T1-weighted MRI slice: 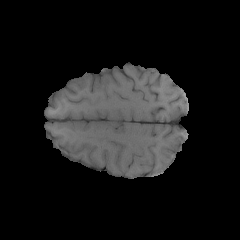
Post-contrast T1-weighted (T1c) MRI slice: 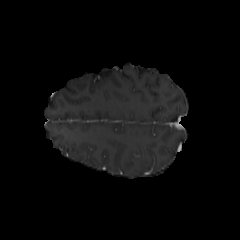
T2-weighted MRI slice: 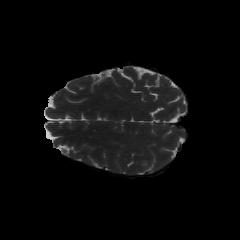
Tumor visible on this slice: no